Question:
which is an abstract class? A question from Oracle exam
Thanks
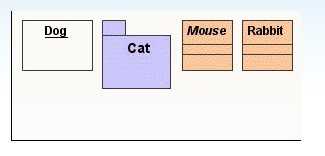
Answer: Mouse because the name is italicized.
<URL>
Within that url search for specifically for this section:
> Abstract classes and operationsThe observant reader will notice that
the diagrams in Figures 4 and 5 use
italicized text for the BankAccount
class name and withdrawal operation.
This indicates that the BankAccount
class is an abstract class and the
withdrawal method is an abstract
operation. In other words, the
BankAccount class provides the
abstract operation signature of
withdrawal and the two child classes
of CheckingAccount and SavingsAccount
each implement their own version of
that operation.However, super classes (parent
classes) do not have to be abstract
classes. It is normal for a standard
class to be a super class.